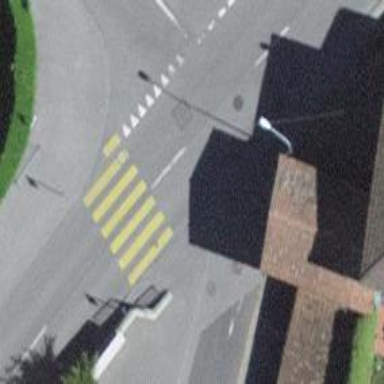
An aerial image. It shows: Zebra crossing on the road.